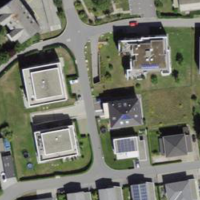
EUNIS habitat code: 55
Species observed at this site:
Salvia pratensis